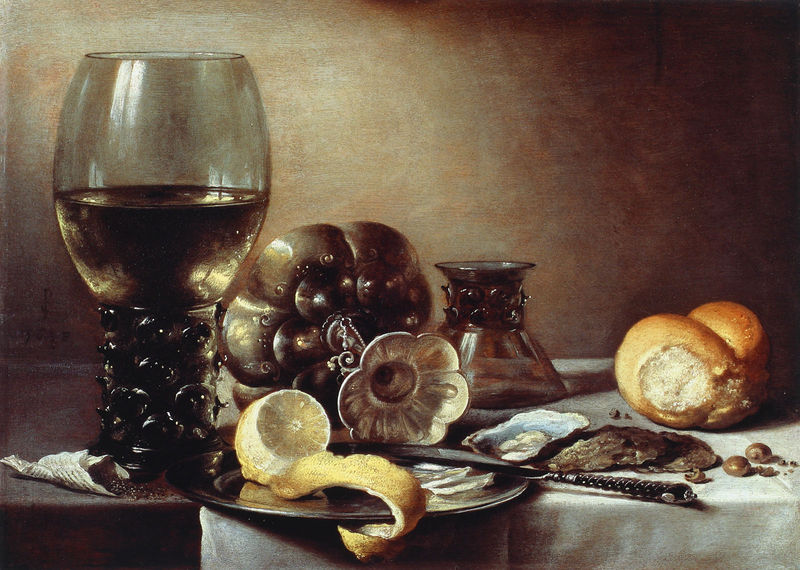
Titel: Austernfrühstück
Künstler: Pieter Claesz
Institution: Kassel, Staatliche Museen
Schlagwörter: tuch, gesicht, messer, schale, silber, teller, tischtuch, spiegelung, kelch, stilleben, stillleben, vase, schrift, papier, essen, wein, glanz, brot, tischkante, weinglas, römer, karaffe, silberteller, muschel, austern, muscheln, zitrone, schnecken, nüsse, de brey, brötchen brot, obststale